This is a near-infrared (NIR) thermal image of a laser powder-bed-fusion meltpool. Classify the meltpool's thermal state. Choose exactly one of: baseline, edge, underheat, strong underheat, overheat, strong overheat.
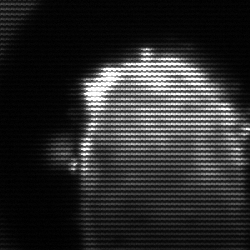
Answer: baseline